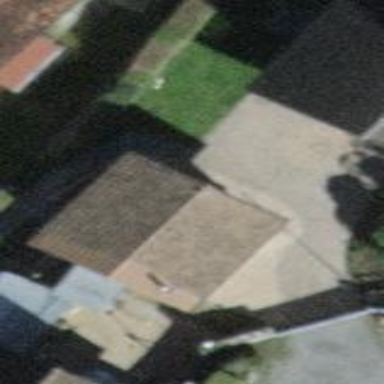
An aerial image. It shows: Garage.